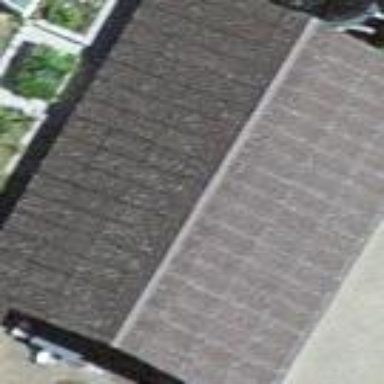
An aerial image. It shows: Shed.